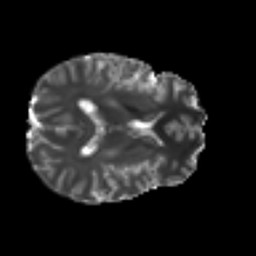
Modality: T2w
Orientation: axial
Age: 23
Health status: ill
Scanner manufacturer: philips
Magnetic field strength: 3 T
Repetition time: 9 s
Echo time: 0.127 s